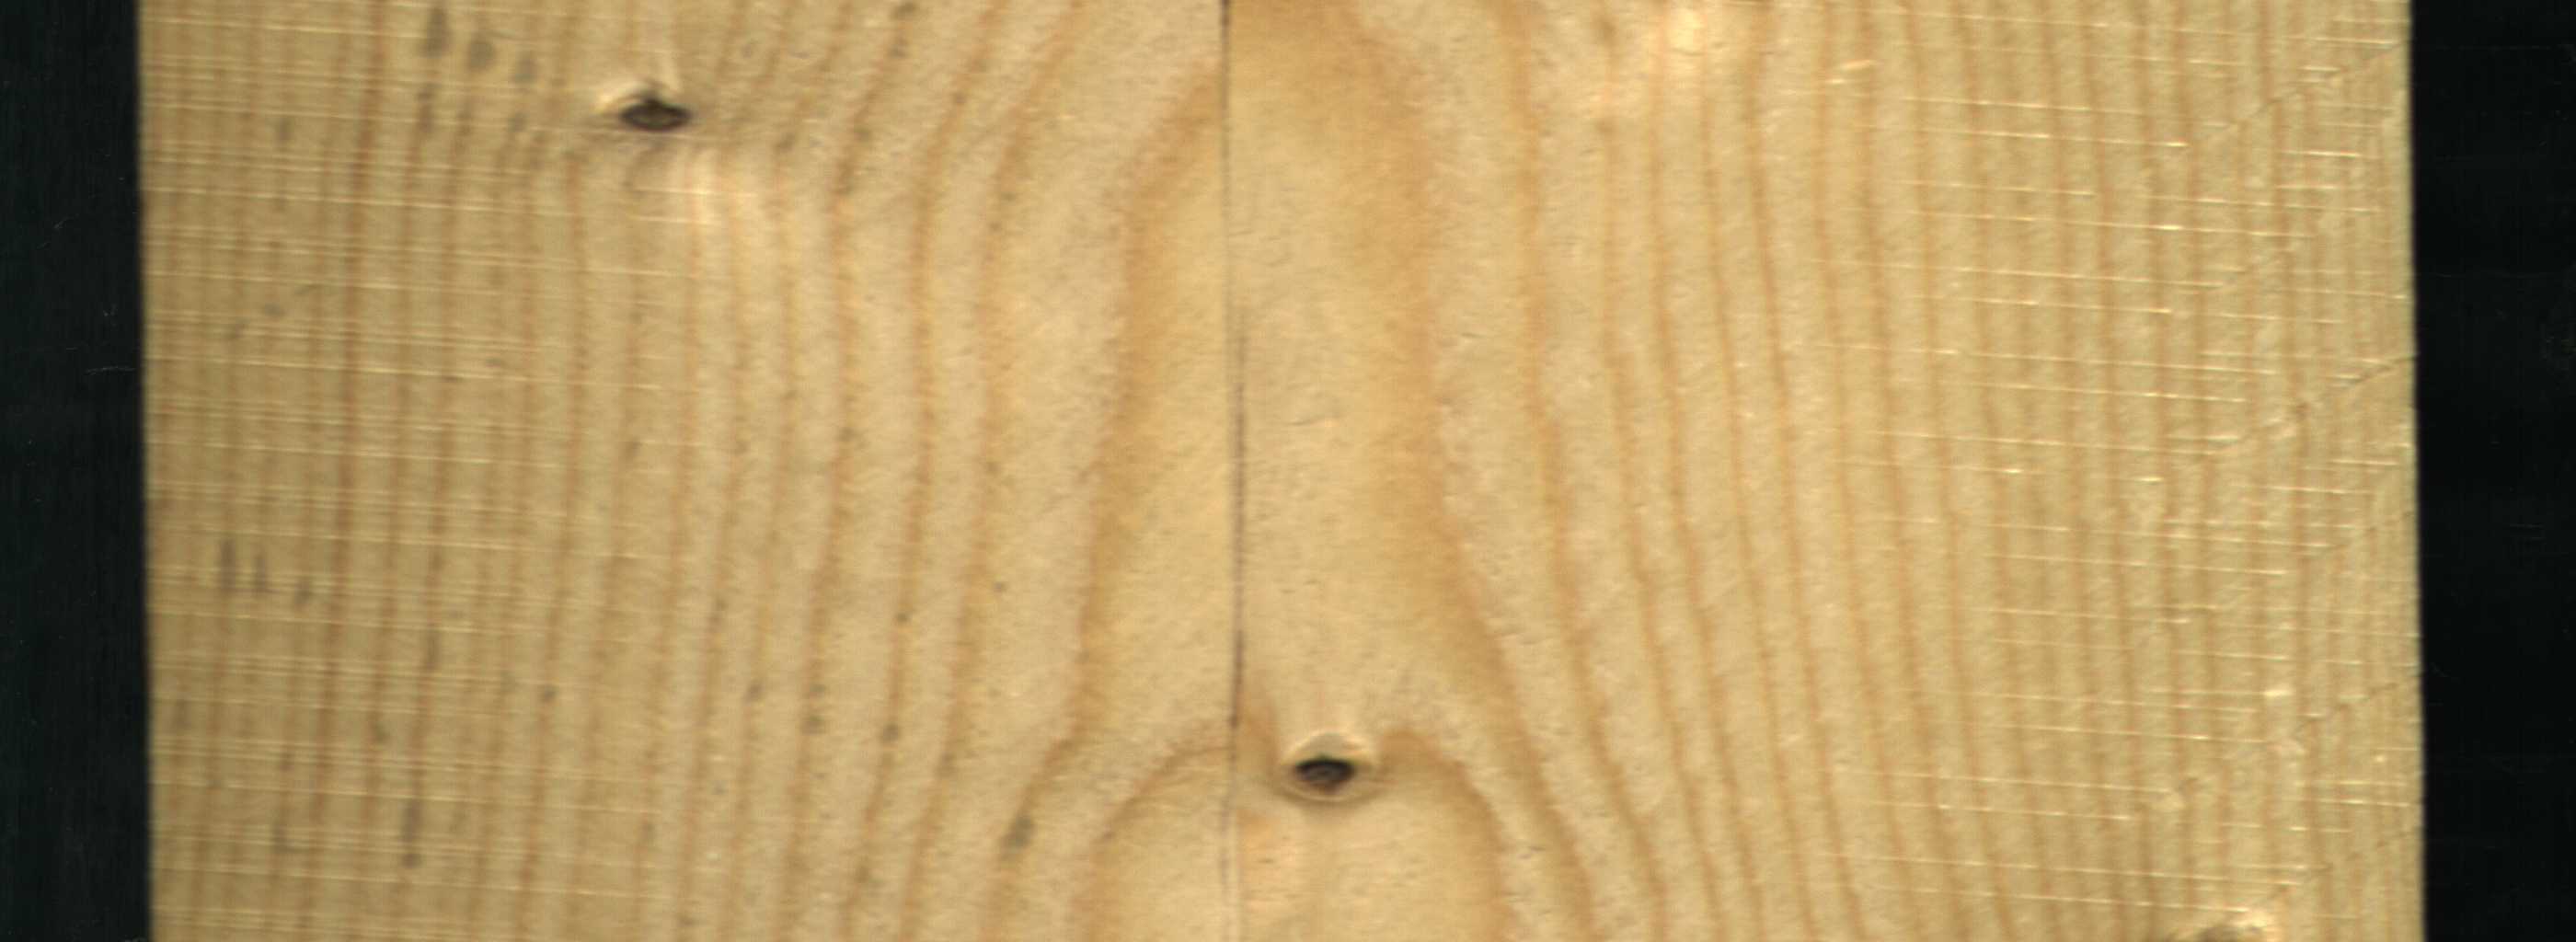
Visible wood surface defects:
Dead_Knot
Dead_Knot